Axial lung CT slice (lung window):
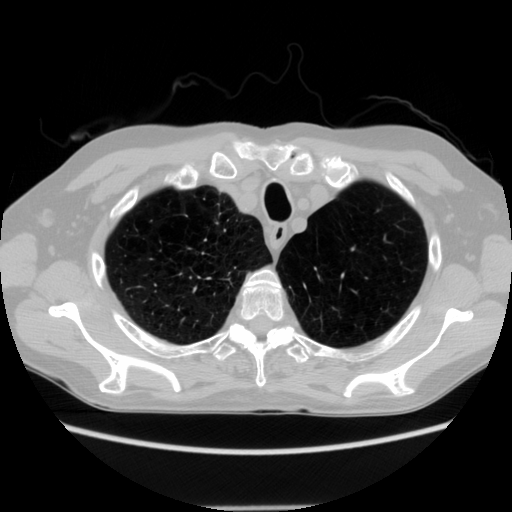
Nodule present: no